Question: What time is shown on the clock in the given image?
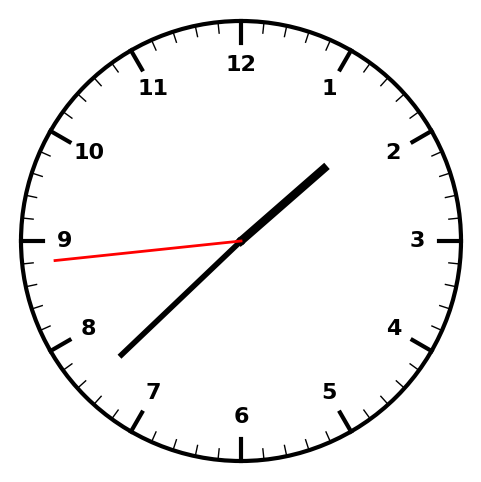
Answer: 01:37:44